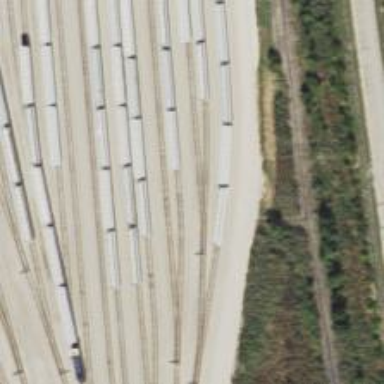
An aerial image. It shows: Railway spur service.